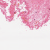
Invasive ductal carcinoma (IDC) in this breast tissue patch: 0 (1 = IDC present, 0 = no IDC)